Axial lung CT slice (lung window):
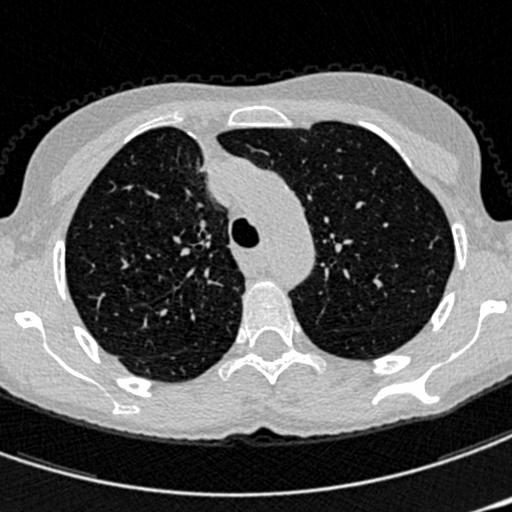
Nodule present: no